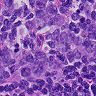
Metastatic tissue present: no